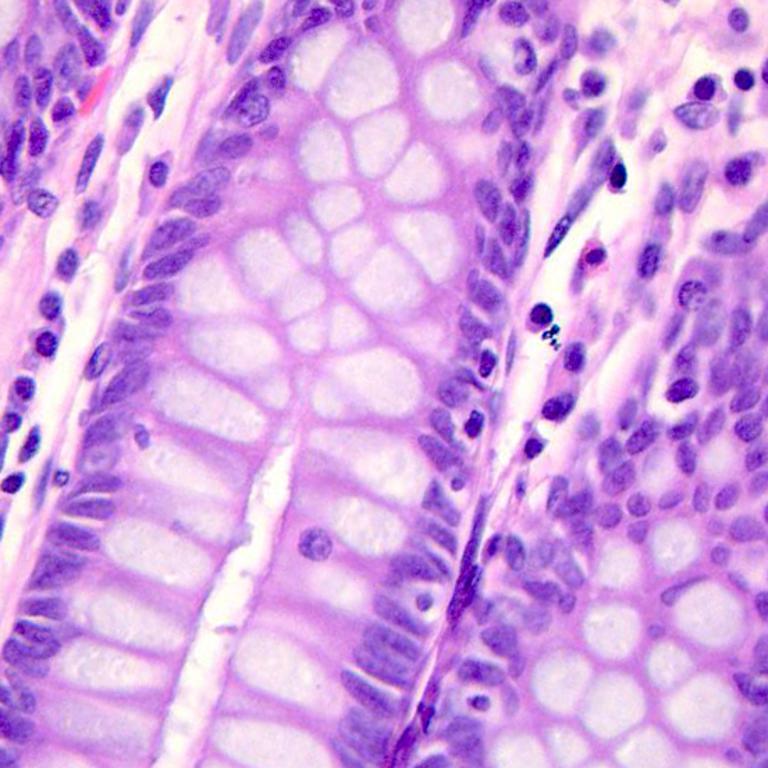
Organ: colon
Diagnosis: benign